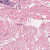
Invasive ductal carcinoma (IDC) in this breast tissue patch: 0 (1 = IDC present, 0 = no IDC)